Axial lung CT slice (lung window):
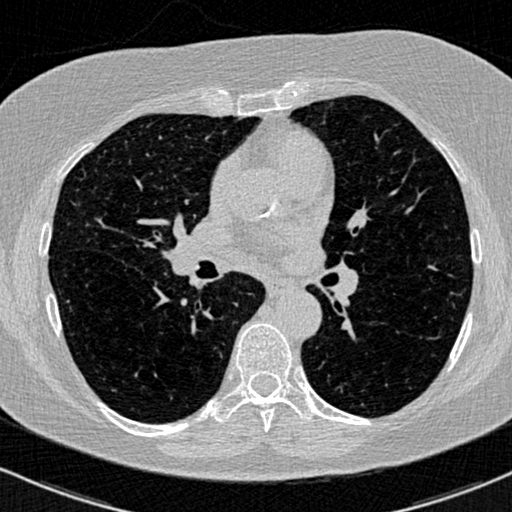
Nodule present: no